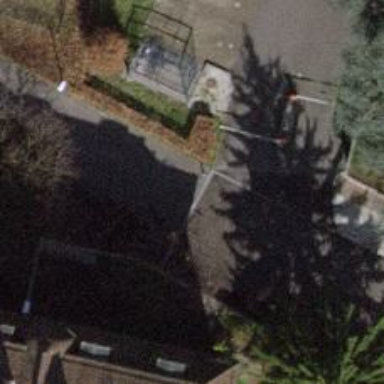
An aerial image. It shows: Bollard.